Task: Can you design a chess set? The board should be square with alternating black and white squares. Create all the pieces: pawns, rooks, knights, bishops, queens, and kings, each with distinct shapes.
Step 4082:
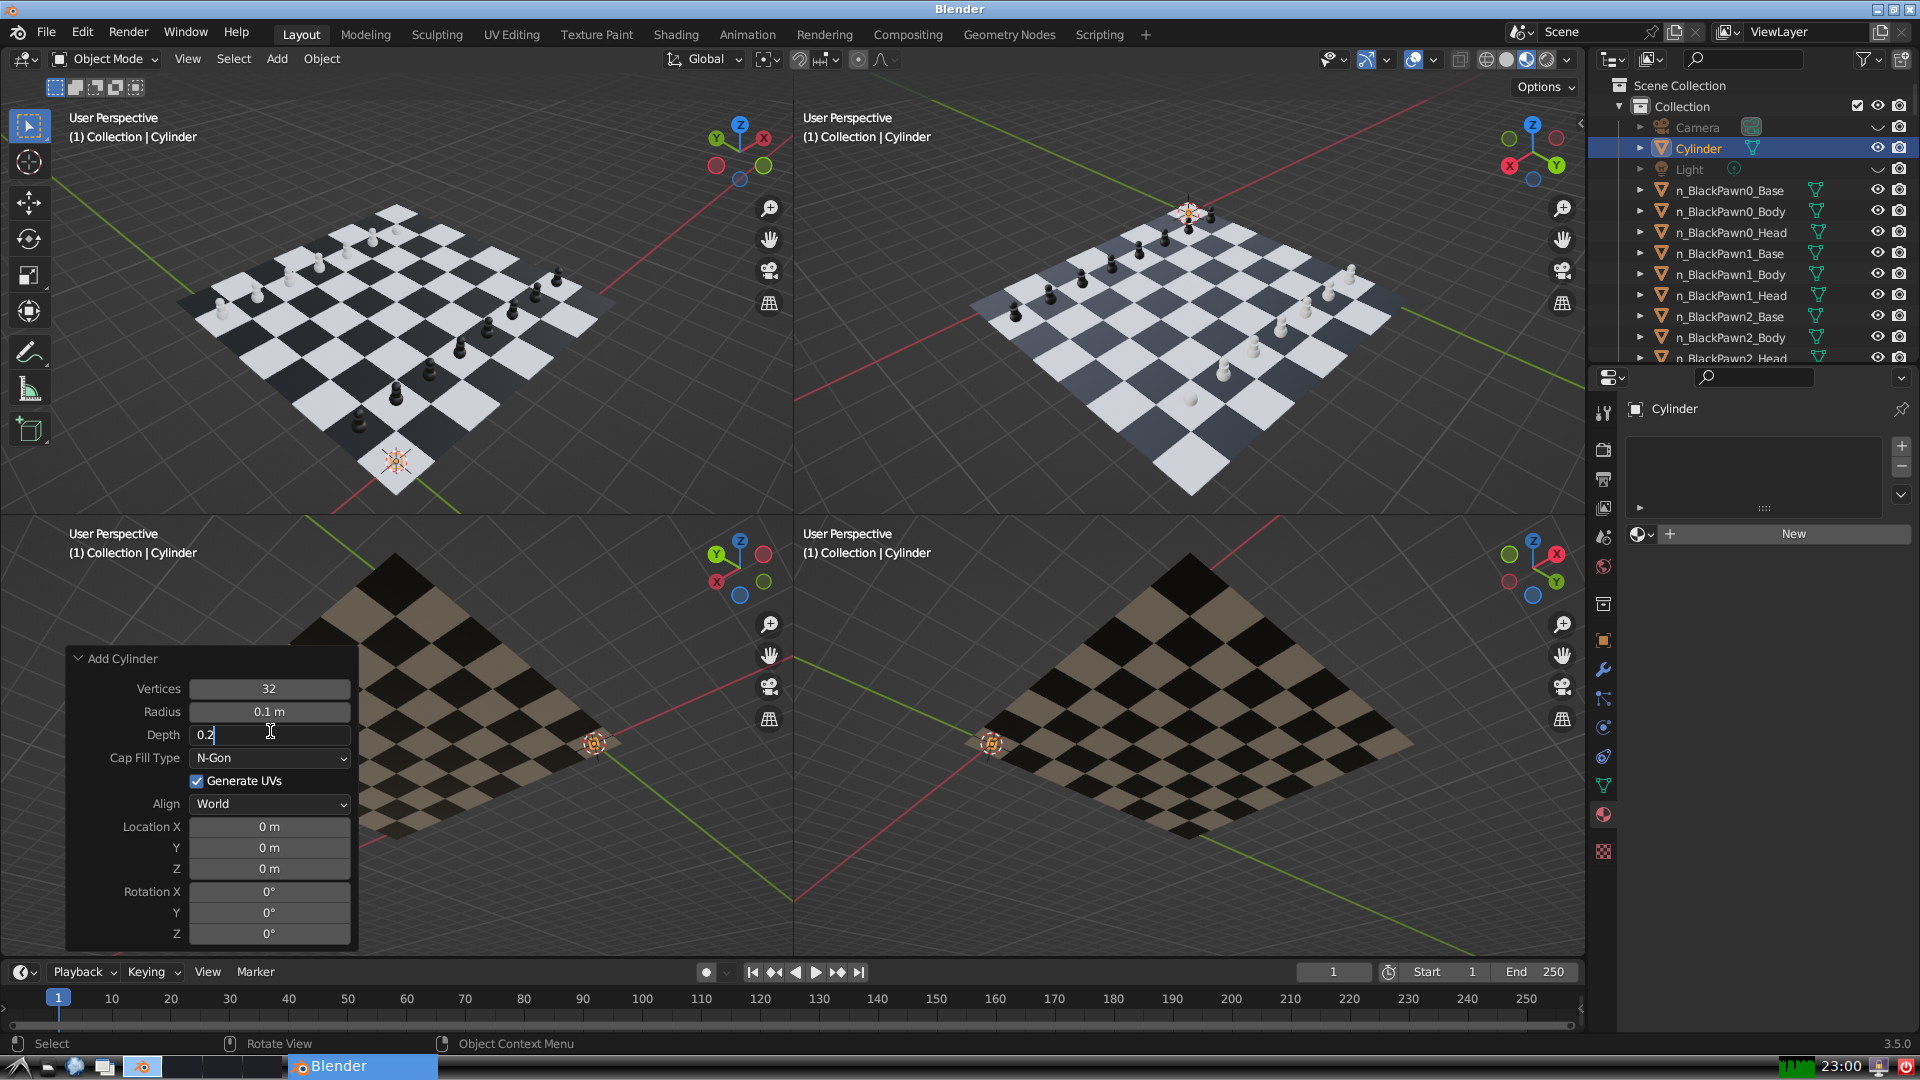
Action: {"key_press": ['Return']}